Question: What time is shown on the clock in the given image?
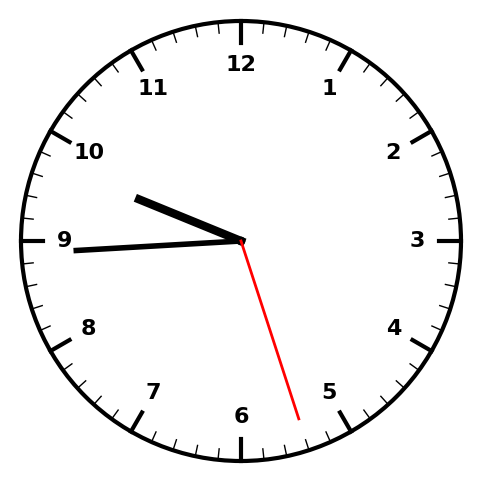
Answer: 09:44:27